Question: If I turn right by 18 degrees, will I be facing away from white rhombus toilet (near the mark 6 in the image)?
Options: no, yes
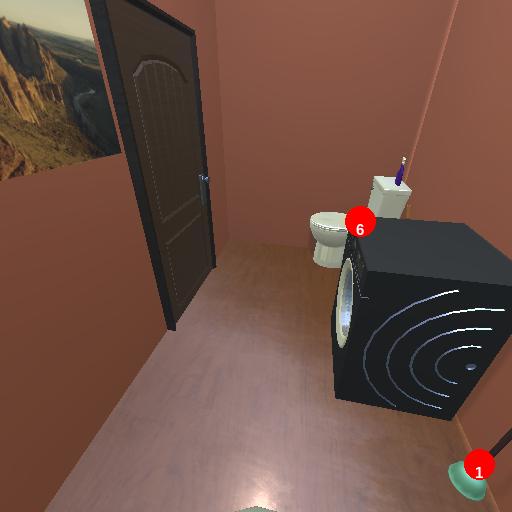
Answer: no